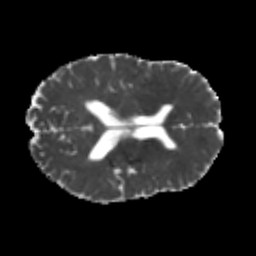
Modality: MD
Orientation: axial
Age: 22
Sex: male
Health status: healthy
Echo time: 0.074 s